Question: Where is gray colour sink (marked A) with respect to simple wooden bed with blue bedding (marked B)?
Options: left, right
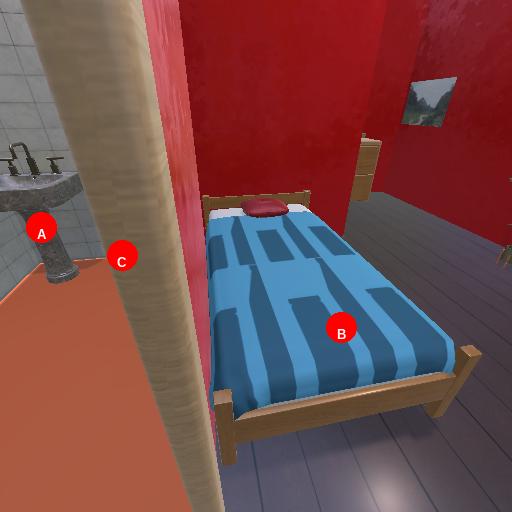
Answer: left